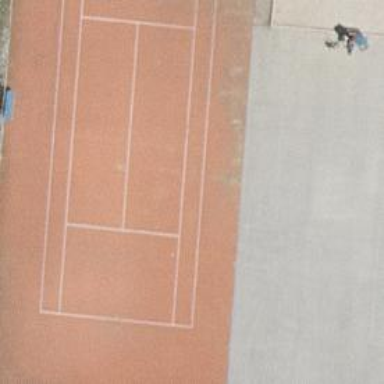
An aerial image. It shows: Tennis court.